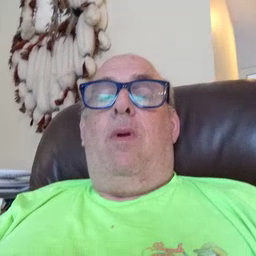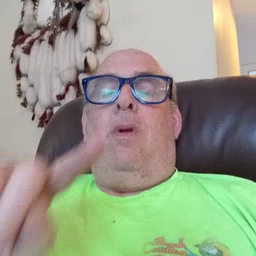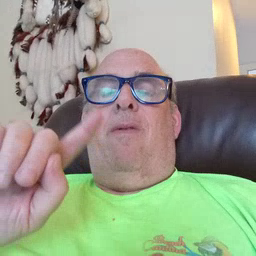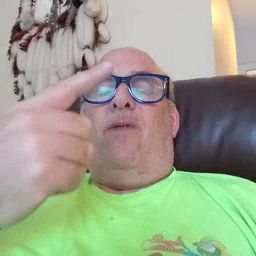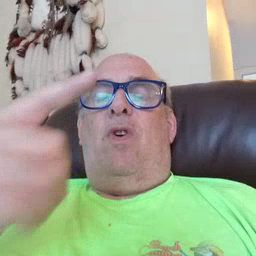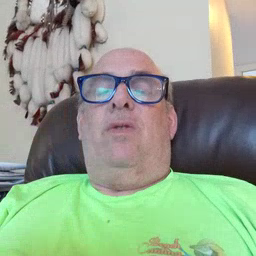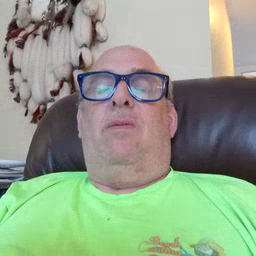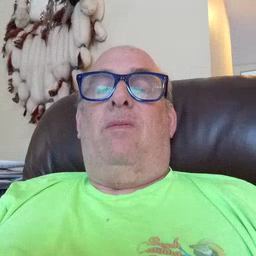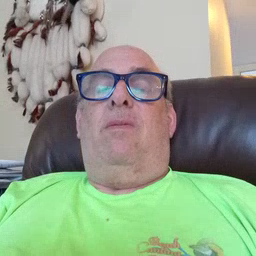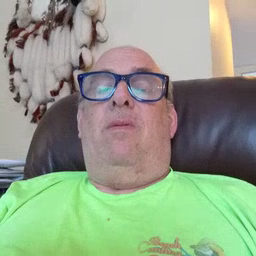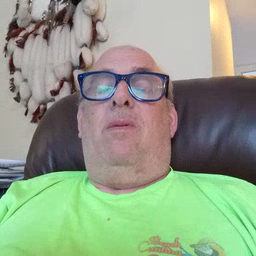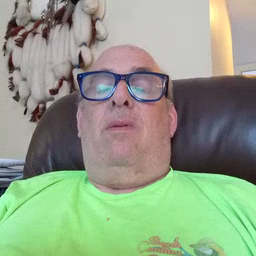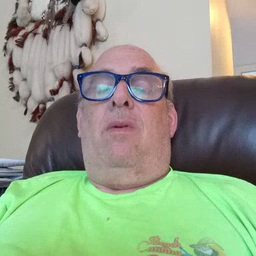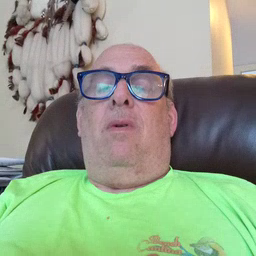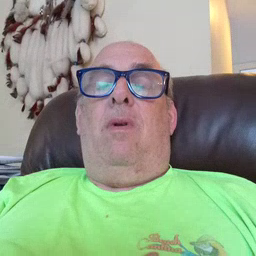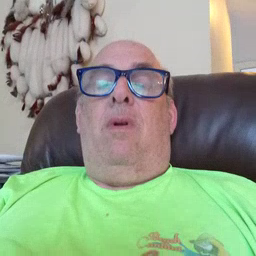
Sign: first